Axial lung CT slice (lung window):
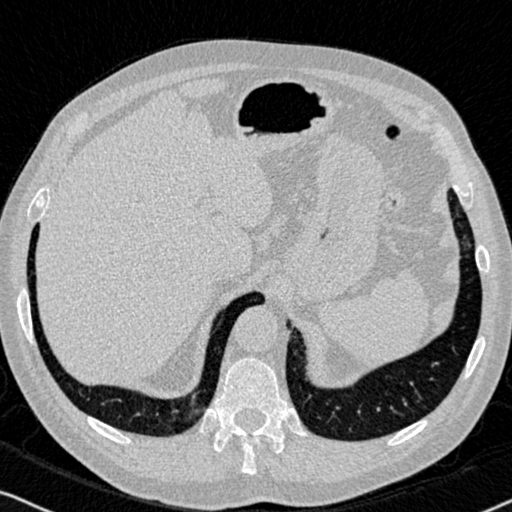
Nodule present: no